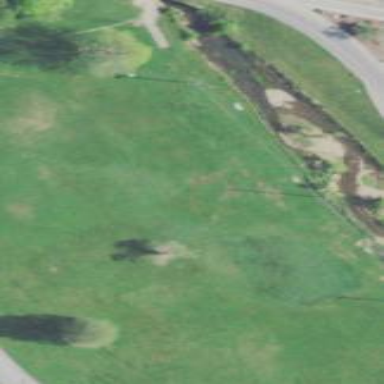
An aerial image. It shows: Open area covered with grass.